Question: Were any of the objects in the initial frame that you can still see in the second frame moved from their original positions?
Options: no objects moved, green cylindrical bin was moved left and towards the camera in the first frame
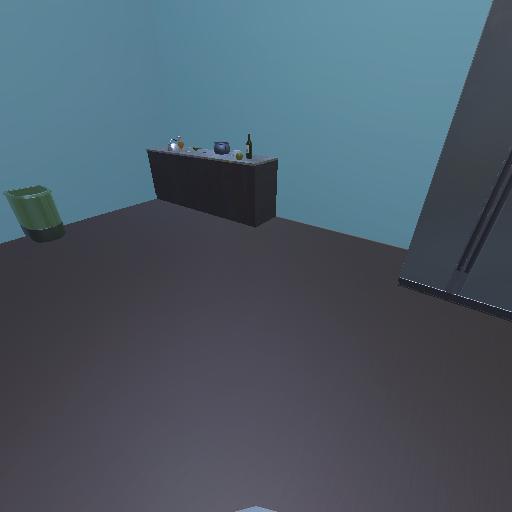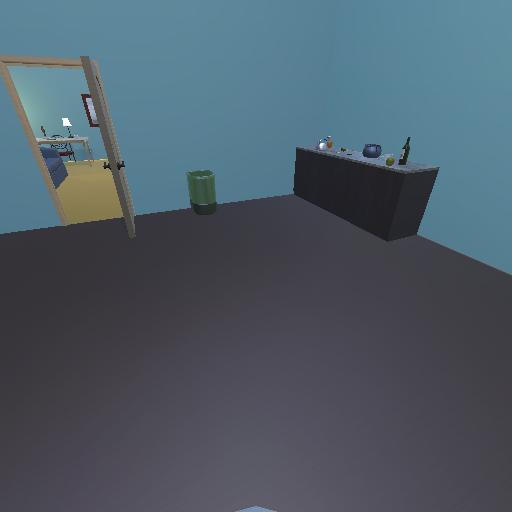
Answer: no objects moved